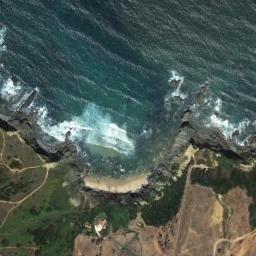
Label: beach